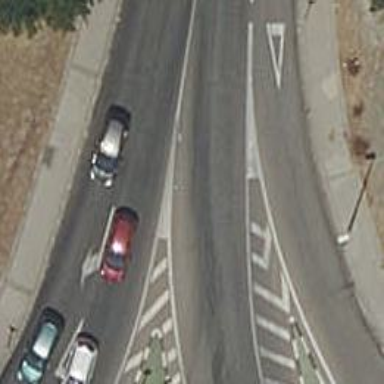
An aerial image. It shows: Tertiary road.